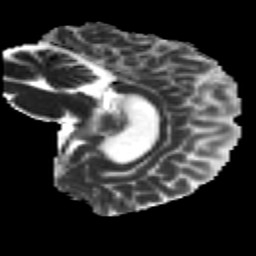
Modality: MD
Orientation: sagittal
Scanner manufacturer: ge
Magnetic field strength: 3 T
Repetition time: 17 s
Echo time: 0.0864 s